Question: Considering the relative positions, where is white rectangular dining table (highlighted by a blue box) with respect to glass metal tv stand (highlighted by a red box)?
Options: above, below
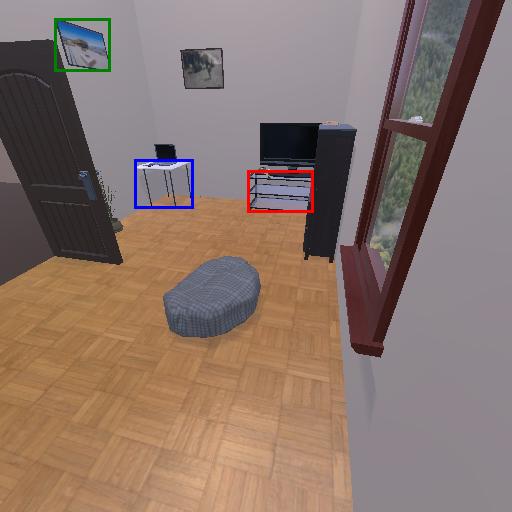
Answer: above